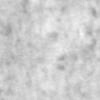
Label: no_change